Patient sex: M
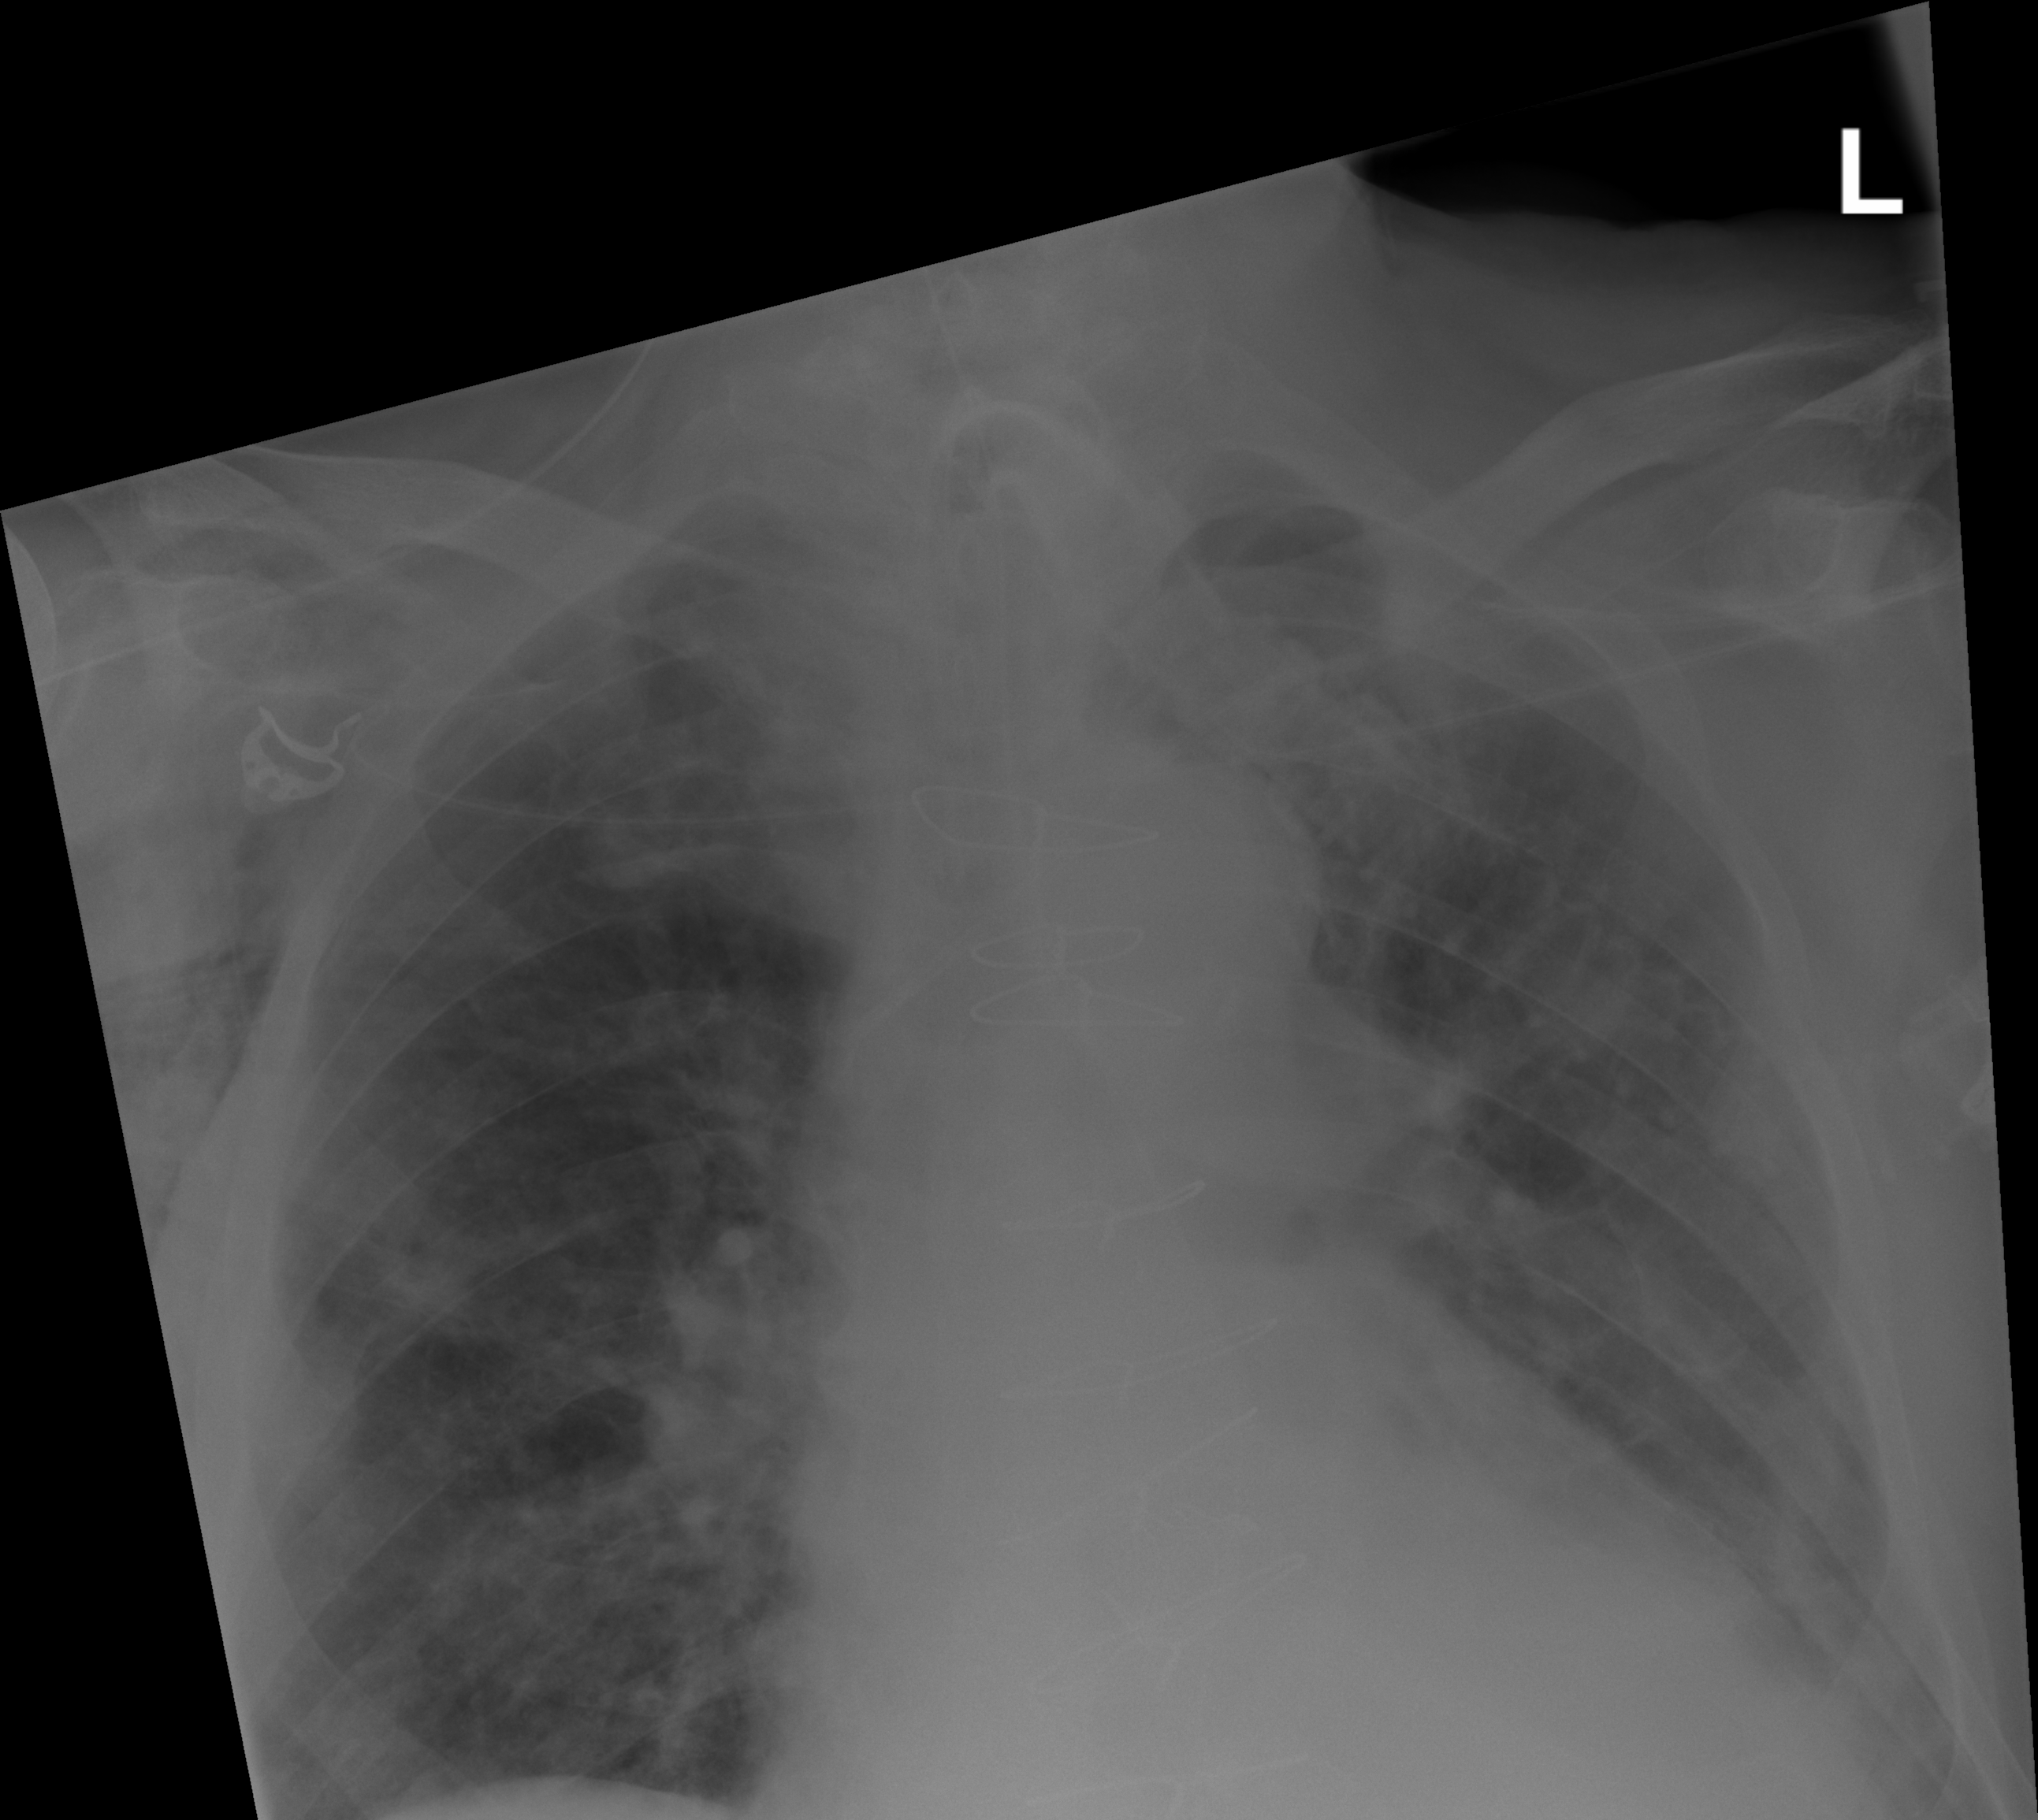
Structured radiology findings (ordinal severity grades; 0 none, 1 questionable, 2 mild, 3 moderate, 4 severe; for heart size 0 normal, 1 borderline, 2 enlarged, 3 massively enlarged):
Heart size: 2
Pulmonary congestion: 2
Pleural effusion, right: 0
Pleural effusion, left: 2
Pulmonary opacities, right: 2
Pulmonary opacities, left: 2
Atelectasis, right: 0
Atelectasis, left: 2